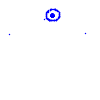
Particle: electron